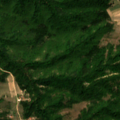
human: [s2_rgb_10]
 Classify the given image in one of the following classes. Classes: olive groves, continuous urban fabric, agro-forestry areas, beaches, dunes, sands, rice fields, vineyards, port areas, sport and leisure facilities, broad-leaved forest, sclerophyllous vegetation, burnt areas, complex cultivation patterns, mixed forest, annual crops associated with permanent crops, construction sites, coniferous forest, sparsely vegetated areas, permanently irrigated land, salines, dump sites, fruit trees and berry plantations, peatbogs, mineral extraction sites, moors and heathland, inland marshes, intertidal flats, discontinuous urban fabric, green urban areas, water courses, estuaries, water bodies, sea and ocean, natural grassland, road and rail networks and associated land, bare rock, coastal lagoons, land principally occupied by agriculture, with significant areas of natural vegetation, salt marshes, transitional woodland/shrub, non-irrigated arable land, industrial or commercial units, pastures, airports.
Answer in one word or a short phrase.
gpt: pastures, complex cultivation patterns, broad-leaved forest